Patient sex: M
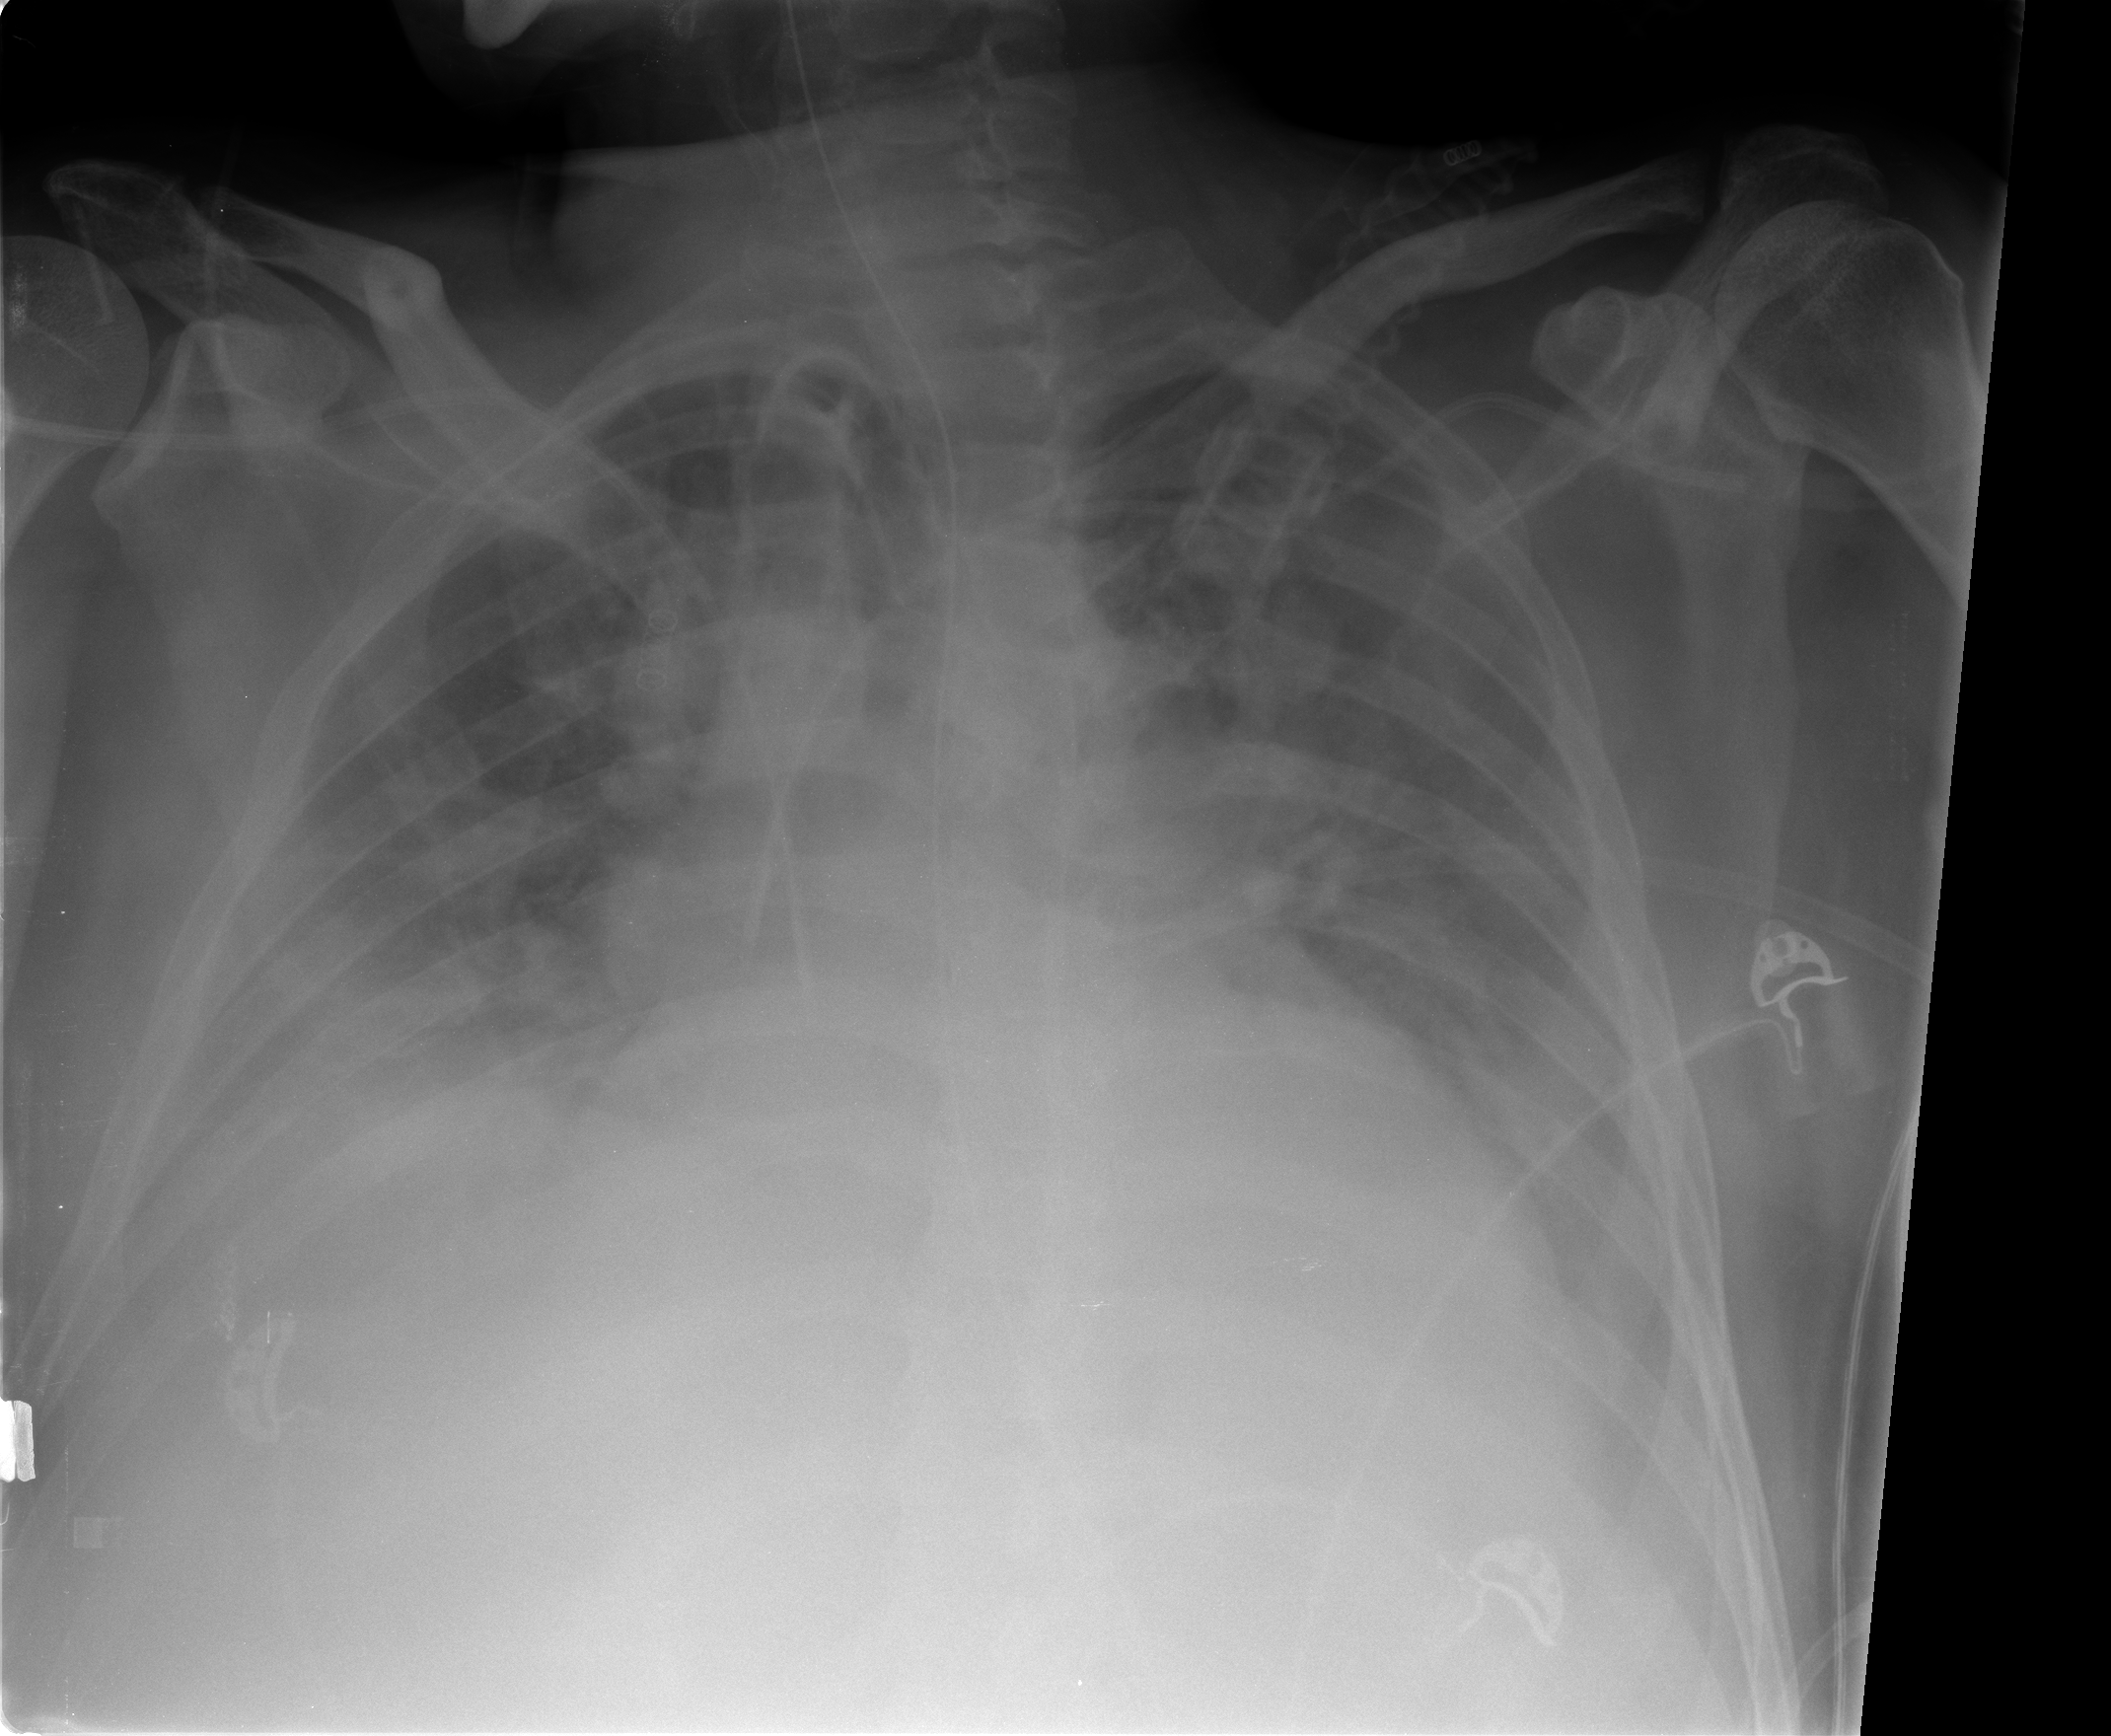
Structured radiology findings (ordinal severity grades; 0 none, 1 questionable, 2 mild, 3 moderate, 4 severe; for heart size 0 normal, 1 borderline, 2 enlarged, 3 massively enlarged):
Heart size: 2
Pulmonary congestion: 3
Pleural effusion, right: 3
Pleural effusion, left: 3
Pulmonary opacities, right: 2
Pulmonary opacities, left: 2
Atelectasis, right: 3
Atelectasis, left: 2